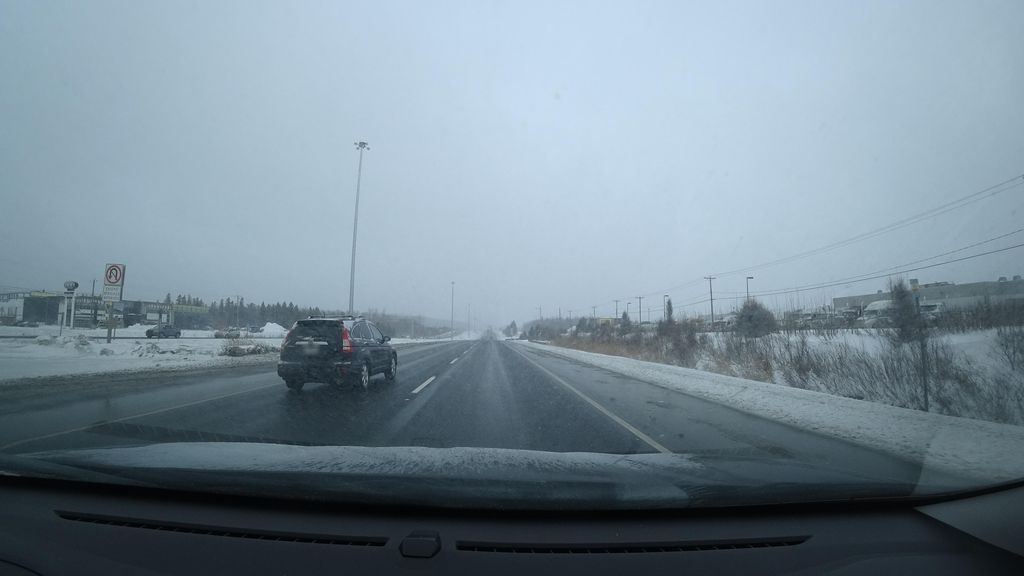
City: quebec_city